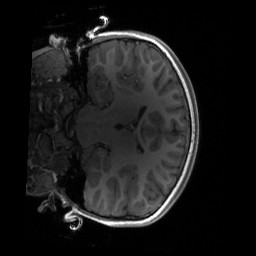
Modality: T1w
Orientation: coronal
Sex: female
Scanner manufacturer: siemens
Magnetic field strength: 3 T
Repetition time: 1.9 s
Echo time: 0.00243 s